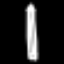
Label: pencil